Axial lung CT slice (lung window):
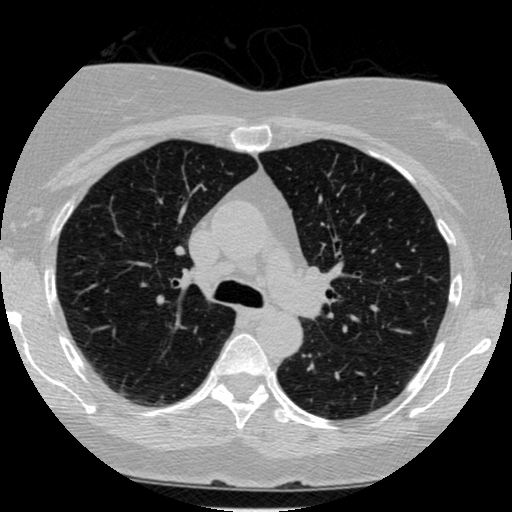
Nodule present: no